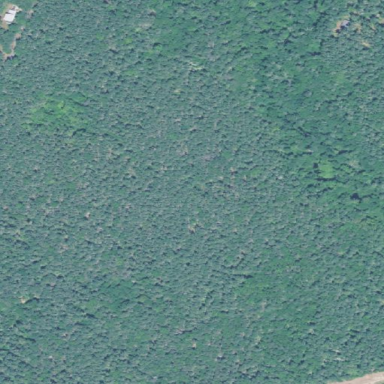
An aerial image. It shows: Nature reserve within forest area.